Here is a 2-D grayscale rendering of raw rotating-machine vibration samples (signal-to-image). What is the most likely rotor condition (normal, misalignment, unbalance, looseness)?
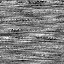
Answer: misalignment